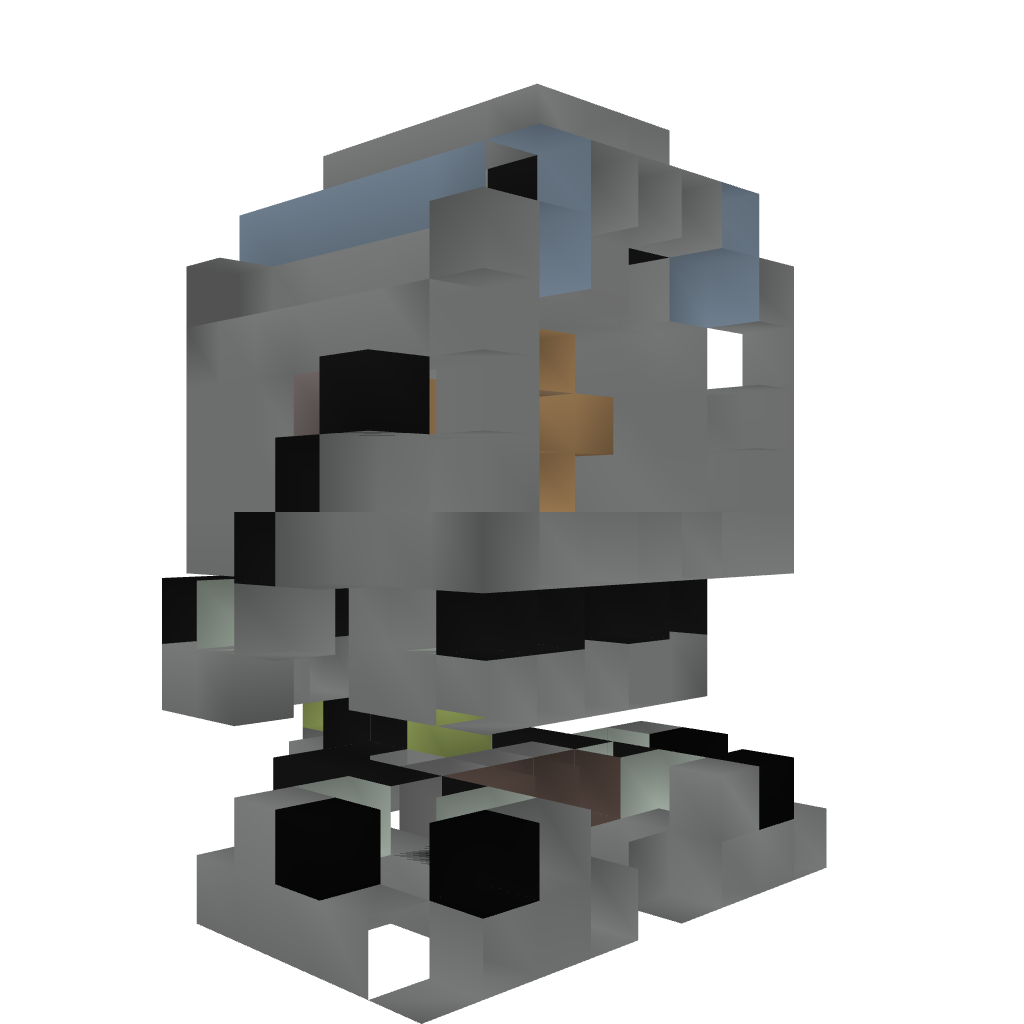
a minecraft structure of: commandblock based redstone door (5 by 3 pistons)